Question: How to remove that black navigation bar on UIimage picker
we use video mode
already write code for hides the navigation bar and camera controls and toolbar
that is
'''
picker = [[UIImagePickerController alloc] init];
picker.sourceType = sourceType;
picker.delegate = self;
picker.allowsEditing = NO;
picker.showsCameraControls = NO;
'''

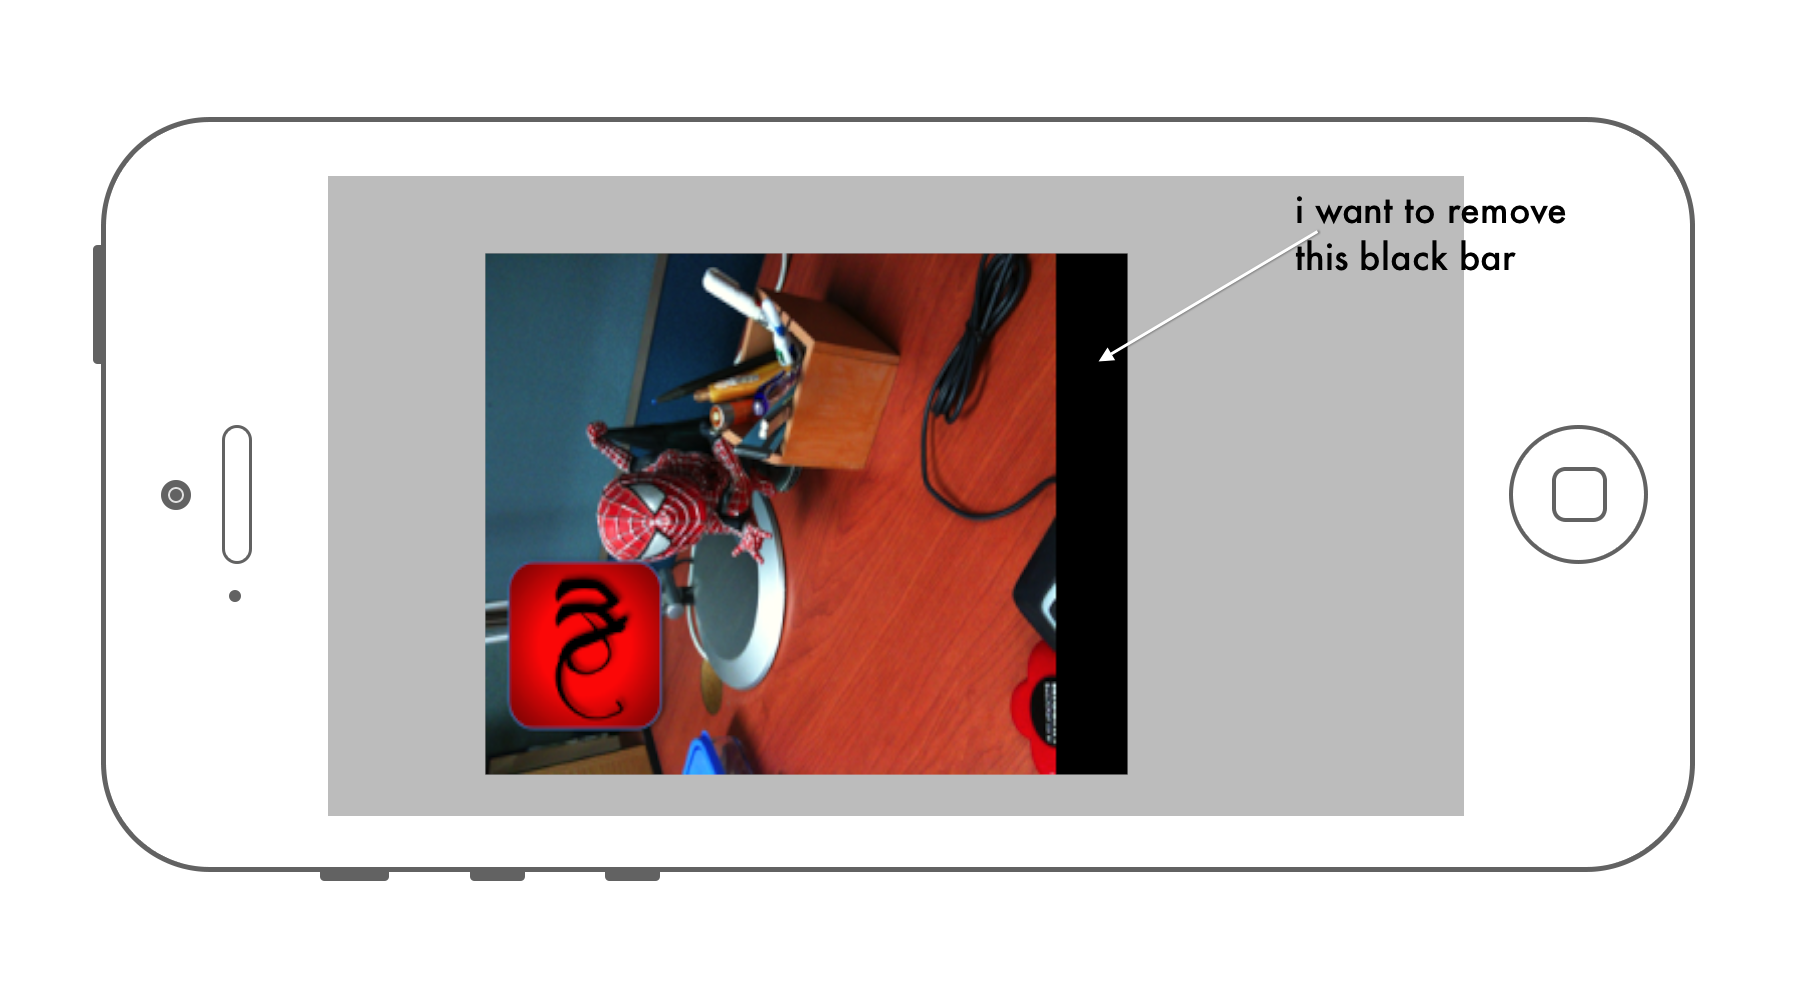
Answer: '''
picker.cameraViewTransform = CGAffineTransformScale(imagePickerController.cameraViewTransform, 1, 1.32 );
'''
Try this u can sole the issue
'''
picker = [[UIImagePickerController alloc] init];
picker.sourceType = sourceType;
picker.delegate = self;
picker.allowsEditing = NO;
picker.showsCameraControls = NO;
'''